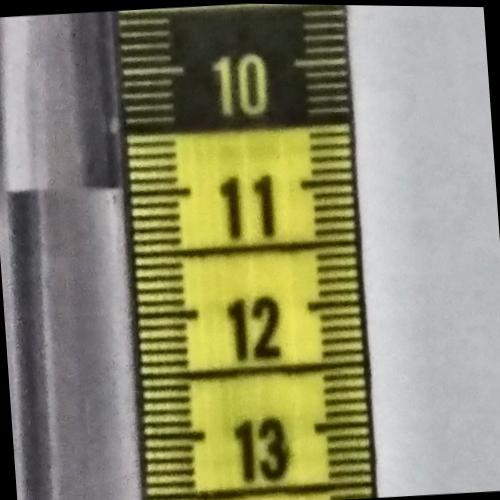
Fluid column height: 11.0 cm